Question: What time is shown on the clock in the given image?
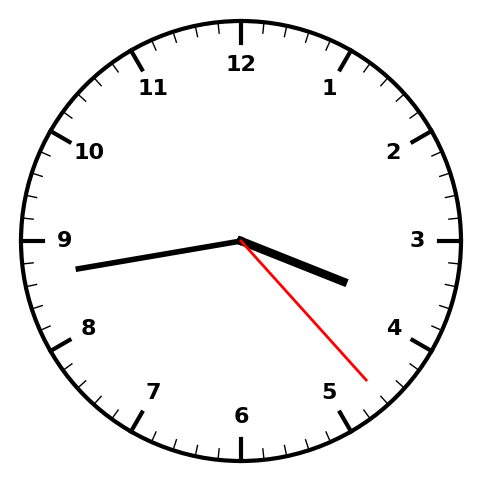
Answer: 03:43:23